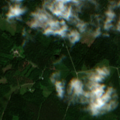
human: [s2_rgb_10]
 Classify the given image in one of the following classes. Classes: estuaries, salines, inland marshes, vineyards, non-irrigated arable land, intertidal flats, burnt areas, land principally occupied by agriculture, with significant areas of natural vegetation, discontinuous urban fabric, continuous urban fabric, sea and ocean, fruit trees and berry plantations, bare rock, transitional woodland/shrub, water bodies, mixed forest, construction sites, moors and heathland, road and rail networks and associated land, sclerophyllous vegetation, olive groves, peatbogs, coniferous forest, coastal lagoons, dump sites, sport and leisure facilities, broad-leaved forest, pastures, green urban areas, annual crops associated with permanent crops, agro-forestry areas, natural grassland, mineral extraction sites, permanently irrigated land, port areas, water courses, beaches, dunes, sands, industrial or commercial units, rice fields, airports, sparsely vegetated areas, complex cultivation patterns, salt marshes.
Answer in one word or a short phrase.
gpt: broad-leaved forest, coniferous forest, mixed forest, transitional woodland/shrub